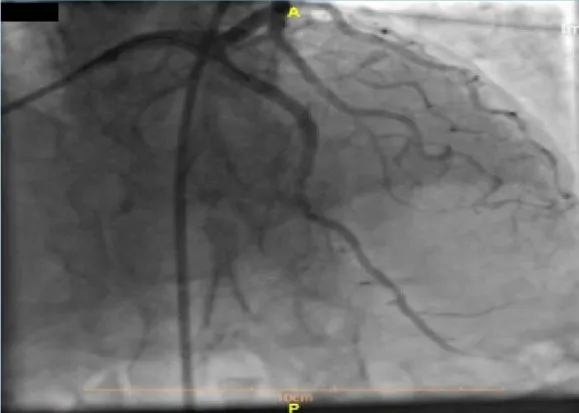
Final image with successful PCI of the LAD artery and good coronary flow.
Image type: radiology (x_ray)